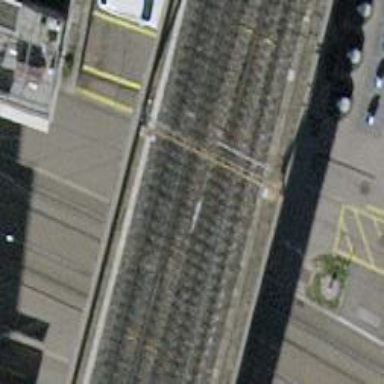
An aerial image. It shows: Viaduct bridge with single electrified railway track featuring contact line.